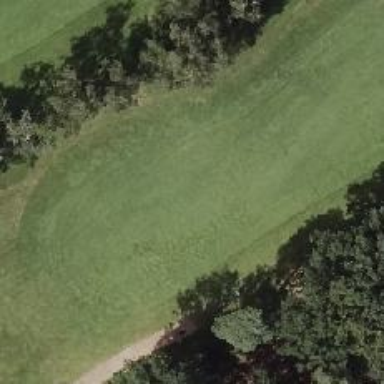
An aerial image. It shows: View of golf hole.